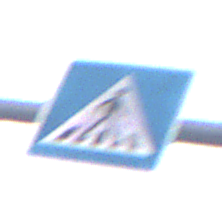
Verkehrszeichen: FussgaengerueberwegLinks
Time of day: SunriseSunset
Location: Outdoor (RoadRail)
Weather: PartlyCloudy
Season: NotSpecified
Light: Natural